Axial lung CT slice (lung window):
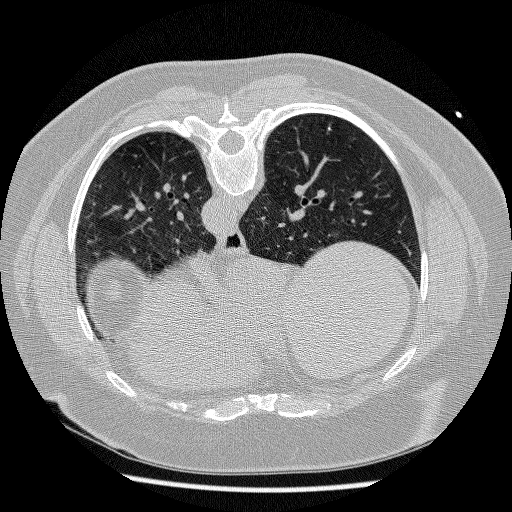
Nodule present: no